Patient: sex M, age 25
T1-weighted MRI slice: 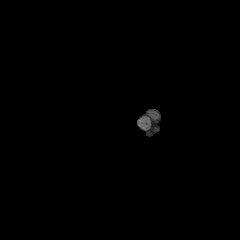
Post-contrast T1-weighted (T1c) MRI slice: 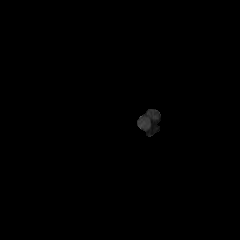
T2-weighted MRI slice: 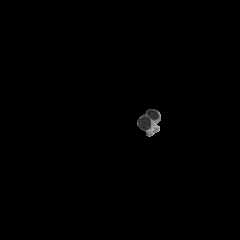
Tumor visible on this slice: no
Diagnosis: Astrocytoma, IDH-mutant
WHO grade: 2